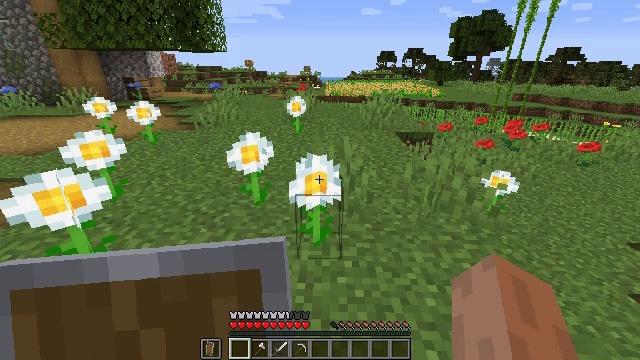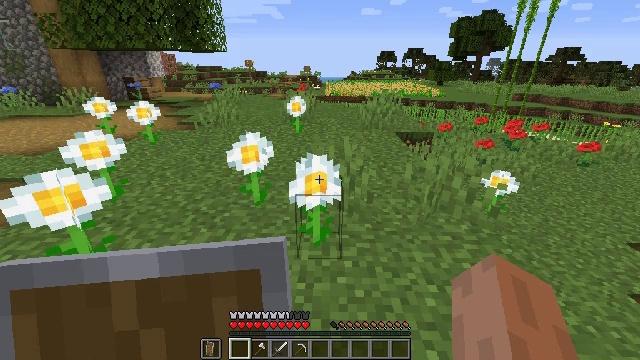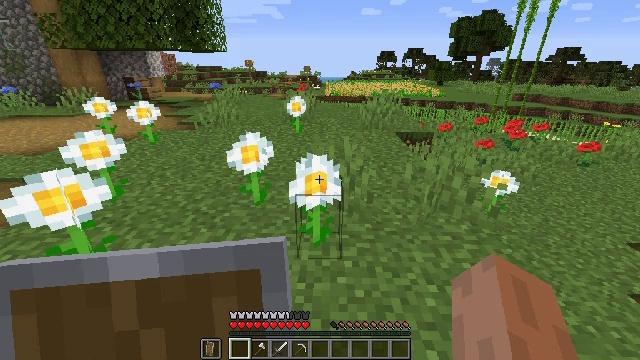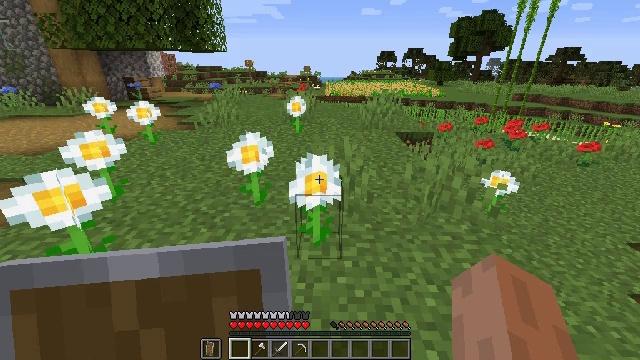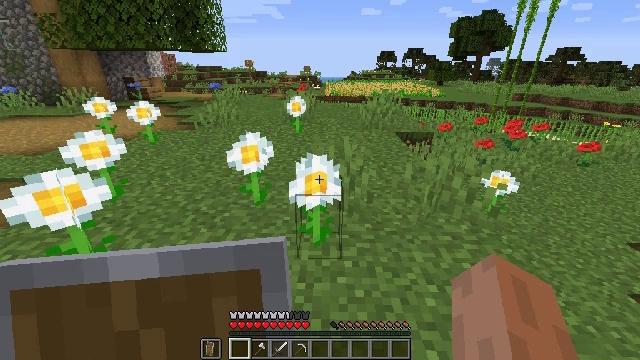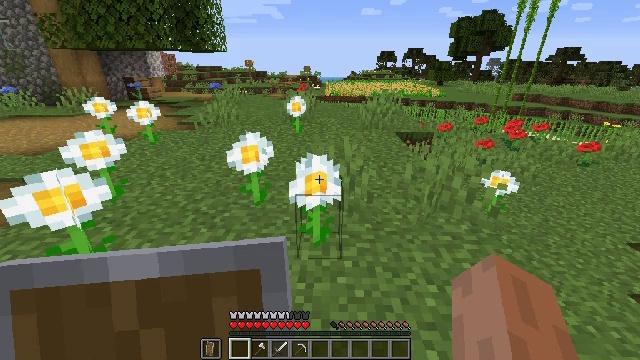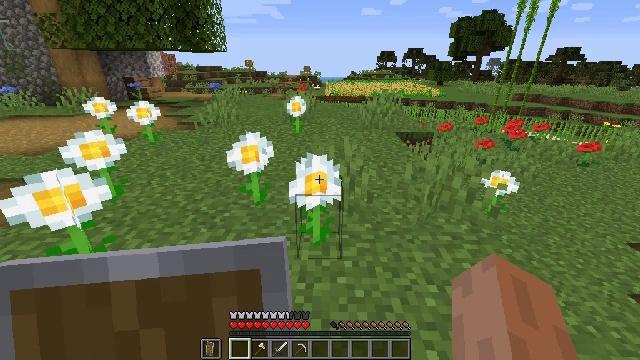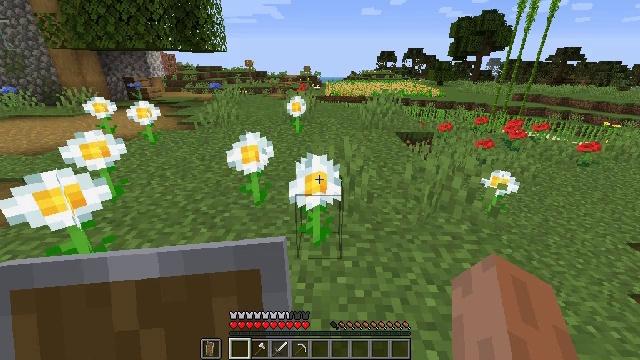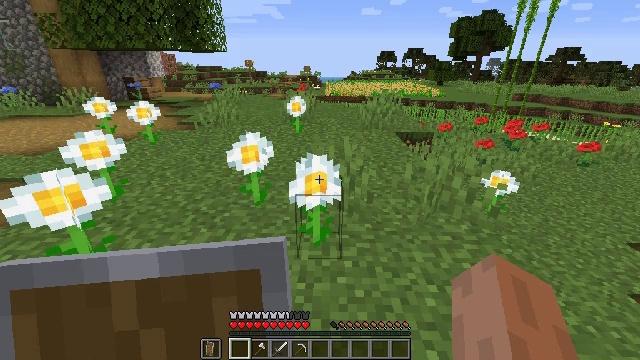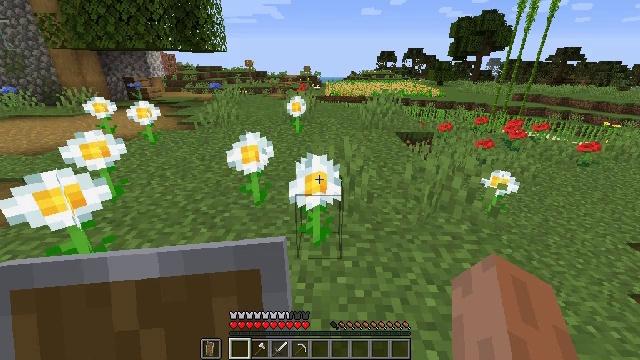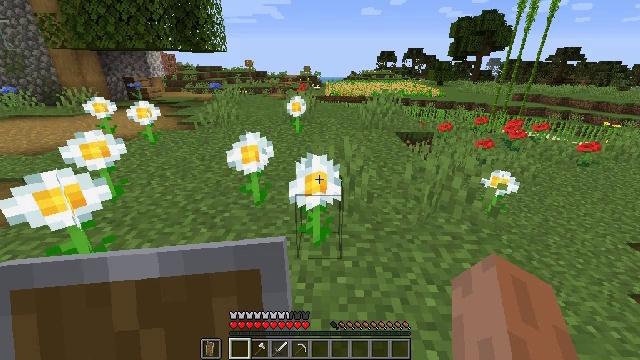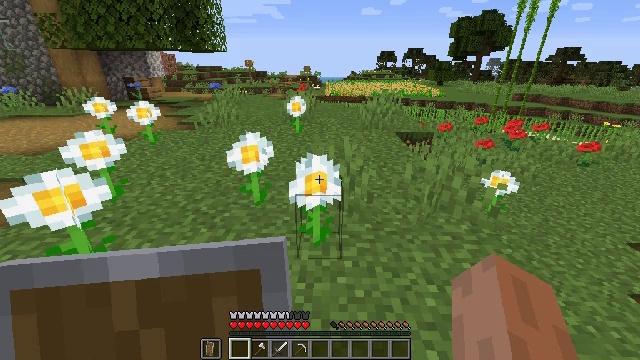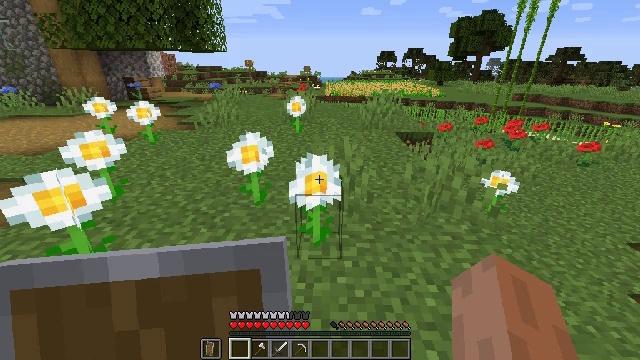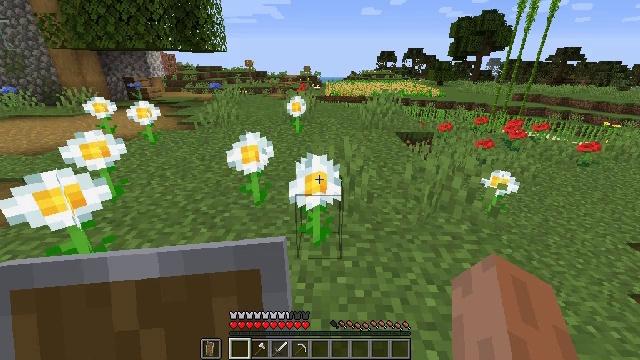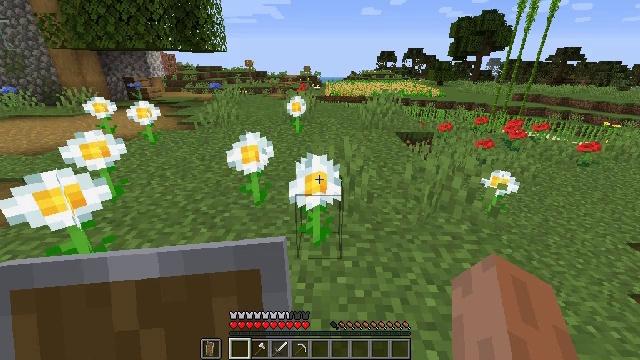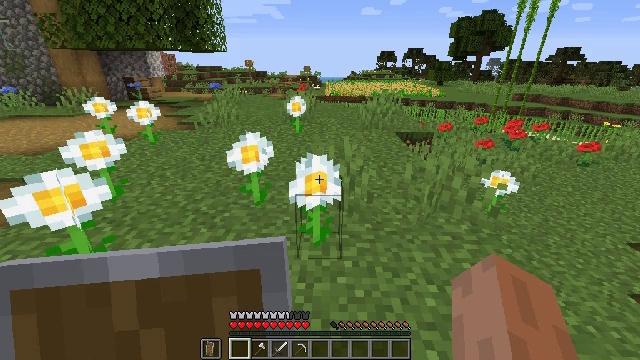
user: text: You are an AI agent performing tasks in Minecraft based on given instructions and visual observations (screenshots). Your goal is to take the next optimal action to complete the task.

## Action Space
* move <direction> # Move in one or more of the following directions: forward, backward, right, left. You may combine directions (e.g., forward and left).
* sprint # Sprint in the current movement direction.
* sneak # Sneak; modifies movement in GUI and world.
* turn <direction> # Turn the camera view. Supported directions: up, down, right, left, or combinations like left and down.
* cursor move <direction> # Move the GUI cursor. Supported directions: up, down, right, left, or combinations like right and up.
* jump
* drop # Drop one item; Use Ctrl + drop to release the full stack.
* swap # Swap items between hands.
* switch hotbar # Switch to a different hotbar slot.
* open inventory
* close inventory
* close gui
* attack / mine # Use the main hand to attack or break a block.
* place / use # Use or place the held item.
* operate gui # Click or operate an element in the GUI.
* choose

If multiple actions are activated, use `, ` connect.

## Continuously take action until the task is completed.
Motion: motion action
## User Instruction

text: craft item air
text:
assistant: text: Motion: no_op
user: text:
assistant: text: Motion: no_op
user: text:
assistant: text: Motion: no_op
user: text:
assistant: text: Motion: no_op
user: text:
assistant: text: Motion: no_op
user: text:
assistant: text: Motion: no_op
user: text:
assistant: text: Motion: no_op
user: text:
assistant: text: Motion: no_op
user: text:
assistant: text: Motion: no_op
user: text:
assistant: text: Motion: no_op
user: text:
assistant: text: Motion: no_op
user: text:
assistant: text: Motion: no_op
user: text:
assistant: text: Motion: no_op
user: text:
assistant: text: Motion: no_op
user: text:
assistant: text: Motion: no_op
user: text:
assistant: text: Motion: no_op
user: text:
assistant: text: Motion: no_op
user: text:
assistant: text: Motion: no_op
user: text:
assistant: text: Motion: no_op
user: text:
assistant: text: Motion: no_op
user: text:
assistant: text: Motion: no_op
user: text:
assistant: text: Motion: no_op
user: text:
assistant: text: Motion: no_op
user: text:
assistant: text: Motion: no_op
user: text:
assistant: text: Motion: no_op
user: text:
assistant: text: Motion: no_op
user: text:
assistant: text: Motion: no_op
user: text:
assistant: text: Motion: no_op
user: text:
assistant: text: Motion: no_op
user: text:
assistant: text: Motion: no_op